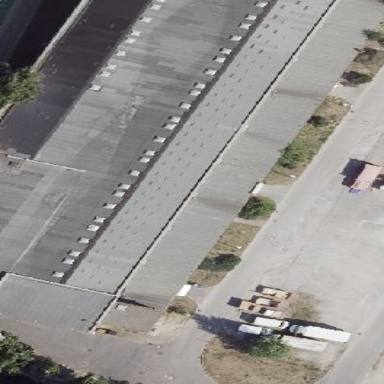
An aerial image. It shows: Commercial building with flat roof.